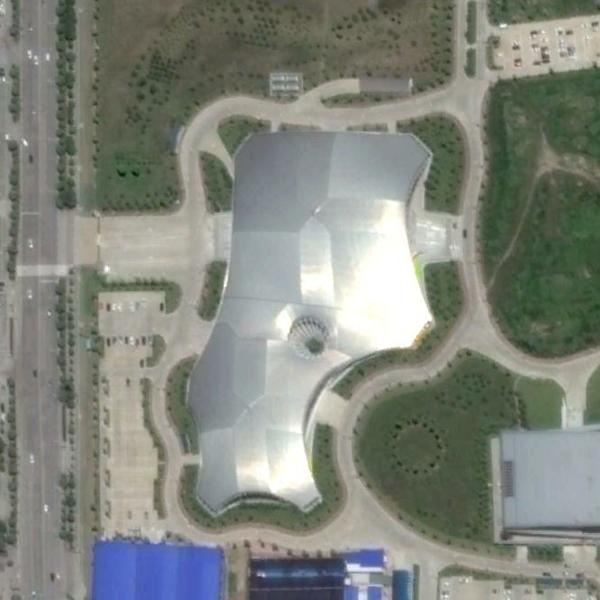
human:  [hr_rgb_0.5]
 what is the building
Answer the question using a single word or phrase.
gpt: center